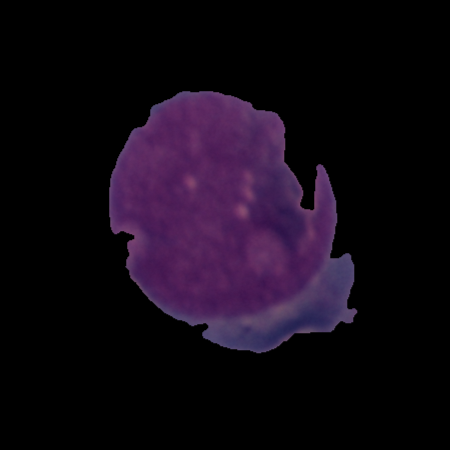
Label: cancer